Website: slack
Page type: payment
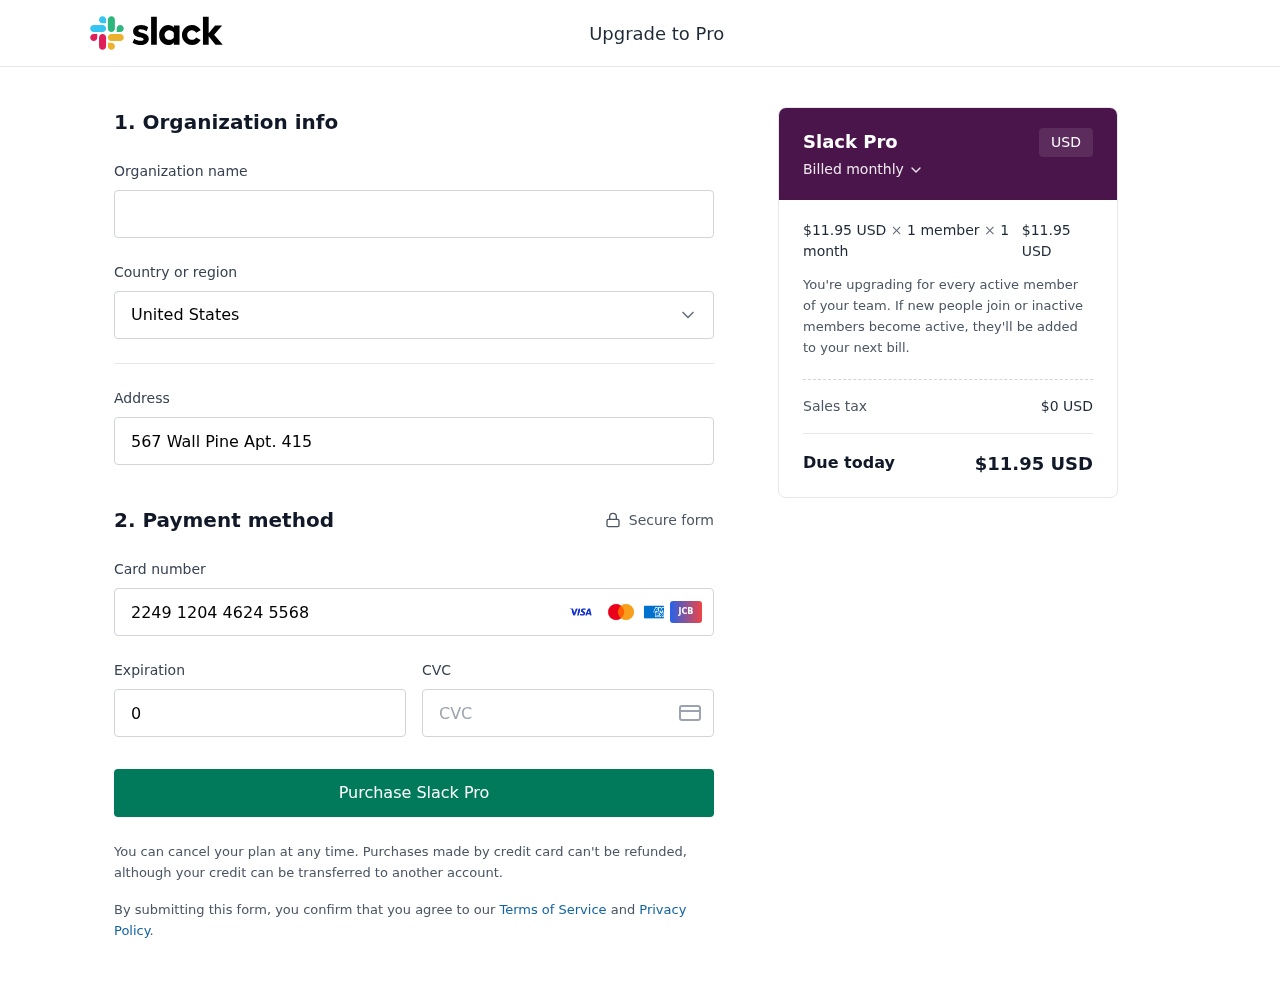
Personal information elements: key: PII_CARD_CVV
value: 099
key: PII_CARD_EXPIRY
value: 04/26
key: PII_CARD_NUMBER
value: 2249 1204 4624 5568
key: PII_COUNTRY
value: United States
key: PII_STREET
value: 567 Wall Pine Apt. 415
Product elements: key: PRODUCT1_PRICE
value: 11.95
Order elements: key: ORDER_SUBTOTAL
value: $11.95 USD
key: ORDER_TAX
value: $0 USD
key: ORDER_TOTAL
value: $11.95 USD